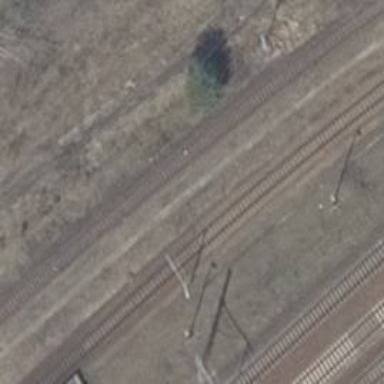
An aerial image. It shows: Electrified rail siding with contact line.